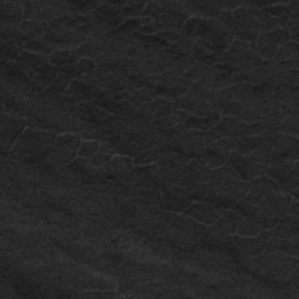
Label: frost